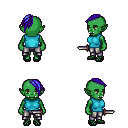
a pixel art fantasy rpg character, female body template, orc, green skin, teal sleeveless shirt, metal pants, blue long mohawk hairstyle, ghillies, dagger, four views (front, back, left, right), 2x2 character sprite sheet, small pixel art, hard edges, no anti-aliasing